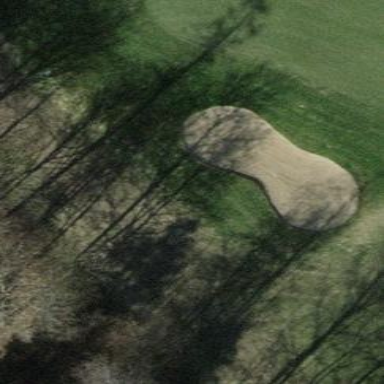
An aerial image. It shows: Sandy area is golf bunker.